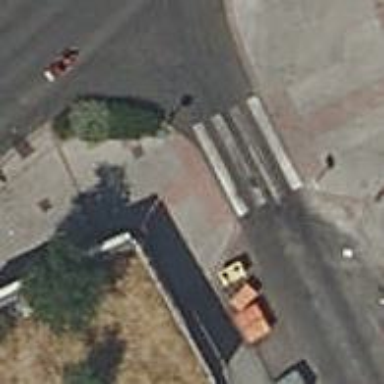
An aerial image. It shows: Marked road crossing.